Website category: sports
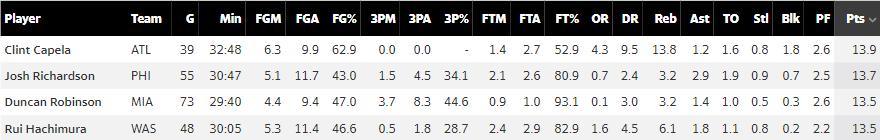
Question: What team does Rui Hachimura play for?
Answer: WAS

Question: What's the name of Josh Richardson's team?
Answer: PHI

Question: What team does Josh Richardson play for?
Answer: PHI

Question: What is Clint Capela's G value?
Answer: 39

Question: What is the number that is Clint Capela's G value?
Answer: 39

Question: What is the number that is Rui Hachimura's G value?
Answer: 48

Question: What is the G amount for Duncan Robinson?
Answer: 73

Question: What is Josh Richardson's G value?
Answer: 55

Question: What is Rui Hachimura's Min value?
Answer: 30:05

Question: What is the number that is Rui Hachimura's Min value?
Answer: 30:05

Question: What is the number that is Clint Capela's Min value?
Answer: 32:48

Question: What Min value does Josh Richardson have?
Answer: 30:47

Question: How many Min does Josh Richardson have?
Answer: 30:47

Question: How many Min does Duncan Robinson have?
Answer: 29:40

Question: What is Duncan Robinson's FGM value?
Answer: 4.4

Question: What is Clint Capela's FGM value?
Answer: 6.3

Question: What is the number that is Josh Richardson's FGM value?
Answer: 5.1

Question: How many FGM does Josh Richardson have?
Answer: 5.1

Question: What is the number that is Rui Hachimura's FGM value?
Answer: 5.3

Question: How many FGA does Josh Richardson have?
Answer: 11.7

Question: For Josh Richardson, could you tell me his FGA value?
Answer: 11.7

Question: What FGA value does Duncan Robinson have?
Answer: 9.4

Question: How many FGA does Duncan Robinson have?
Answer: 9.4

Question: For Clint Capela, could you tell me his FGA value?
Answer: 9.9

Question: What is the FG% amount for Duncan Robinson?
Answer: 47.0

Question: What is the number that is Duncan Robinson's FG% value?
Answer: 47.0

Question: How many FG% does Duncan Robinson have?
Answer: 47.0

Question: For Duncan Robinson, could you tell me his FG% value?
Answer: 47.0

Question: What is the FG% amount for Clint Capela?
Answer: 62.9

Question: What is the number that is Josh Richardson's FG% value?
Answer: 43.0

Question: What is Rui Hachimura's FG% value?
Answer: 46.6

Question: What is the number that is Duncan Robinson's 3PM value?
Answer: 3.7

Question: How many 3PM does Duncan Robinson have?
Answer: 3.7

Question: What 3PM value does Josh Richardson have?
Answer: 1.5

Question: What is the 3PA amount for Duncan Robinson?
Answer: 8.3

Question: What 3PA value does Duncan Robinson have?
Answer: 8.3

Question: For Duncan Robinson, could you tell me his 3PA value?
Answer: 8.3

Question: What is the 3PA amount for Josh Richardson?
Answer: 4.5

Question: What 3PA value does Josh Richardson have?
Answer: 4.5

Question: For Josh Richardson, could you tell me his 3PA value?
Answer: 4.5

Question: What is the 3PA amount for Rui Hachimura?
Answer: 1.8

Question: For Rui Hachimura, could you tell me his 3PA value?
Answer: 1.8

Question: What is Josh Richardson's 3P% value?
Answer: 34.1

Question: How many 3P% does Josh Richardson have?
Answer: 34.1

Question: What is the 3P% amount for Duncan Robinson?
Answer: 44.6

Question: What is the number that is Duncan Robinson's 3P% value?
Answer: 44.6

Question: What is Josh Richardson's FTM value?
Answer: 2.1

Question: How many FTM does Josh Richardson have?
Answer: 2.1

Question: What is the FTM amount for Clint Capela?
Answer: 1.4

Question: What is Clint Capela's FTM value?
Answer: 1.4

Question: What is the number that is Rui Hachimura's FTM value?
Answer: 2.4

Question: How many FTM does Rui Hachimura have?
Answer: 2.4

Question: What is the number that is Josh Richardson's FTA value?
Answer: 2.6

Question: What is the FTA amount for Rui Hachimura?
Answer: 2.9

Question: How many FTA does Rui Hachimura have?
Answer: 2.9

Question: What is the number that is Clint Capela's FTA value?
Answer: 2.7

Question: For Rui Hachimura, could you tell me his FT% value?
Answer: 82.9

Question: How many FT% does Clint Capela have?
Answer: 52.9

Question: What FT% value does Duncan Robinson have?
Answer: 93.1

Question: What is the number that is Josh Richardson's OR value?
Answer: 0.7

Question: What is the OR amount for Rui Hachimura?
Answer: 1.6

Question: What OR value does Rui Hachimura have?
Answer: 1.6

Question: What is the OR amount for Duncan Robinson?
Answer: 0.1

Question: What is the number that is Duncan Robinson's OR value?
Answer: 0.1